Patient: sex M, age 44
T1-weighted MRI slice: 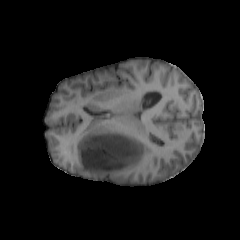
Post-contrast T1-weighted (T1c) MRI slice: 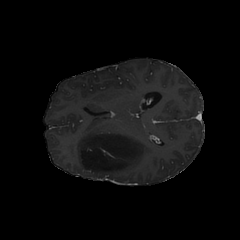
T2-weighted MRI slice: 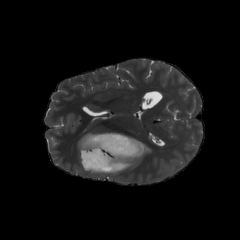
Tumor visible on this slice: yes
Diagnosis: Astrocytoma, IDH-mutant
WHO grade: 3